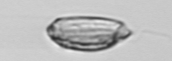
Label: Katodinium_or_Torodinium